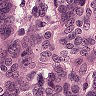
Metastatic tissue present: yes